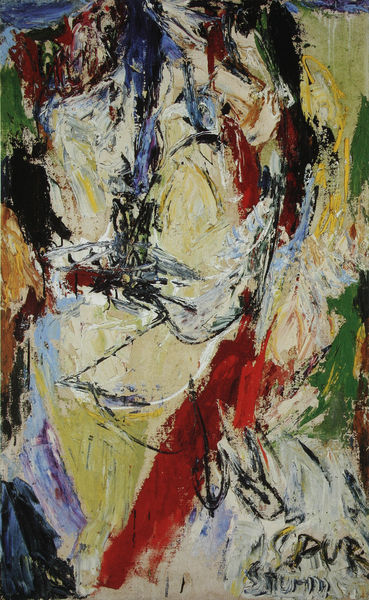
Künstler: Helmut Sturm
Standort: Feldafing
Institution: Sammlung Niggl
Schlagwörter: blau, gelb, grün, ocker, bunt, schwarz, rot, gesichter, gesicht, portrait, pastos, schrift, abstrakt, farben, farbe, sturm, trier